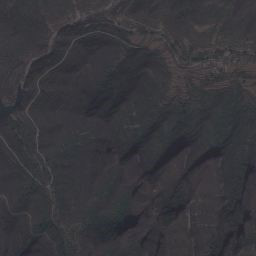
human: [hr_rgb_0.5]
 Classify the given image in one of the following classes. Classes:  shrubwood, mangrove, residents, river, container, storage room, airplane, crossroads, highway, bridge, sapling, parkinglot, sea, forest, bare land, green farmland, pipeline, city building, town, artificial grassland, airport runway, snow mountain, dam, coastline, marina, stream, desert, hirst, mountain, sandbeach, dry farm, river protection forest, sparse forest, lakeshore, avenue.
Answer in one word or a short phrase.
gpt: mountain